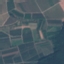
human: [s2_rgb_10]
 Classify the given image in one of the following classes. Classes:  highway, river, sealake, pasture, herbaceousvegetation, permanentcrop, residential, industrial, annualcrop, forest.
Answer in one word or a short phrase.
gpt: PermanentCrop